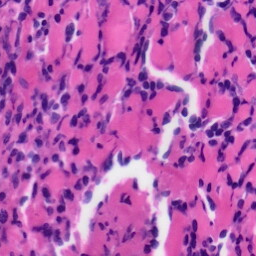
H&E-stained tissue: Tonsil